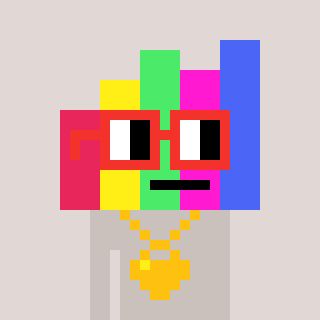
a pixel art character with square red glasses, a bar chart-shaped head and a foggrey-colored body on a warm background